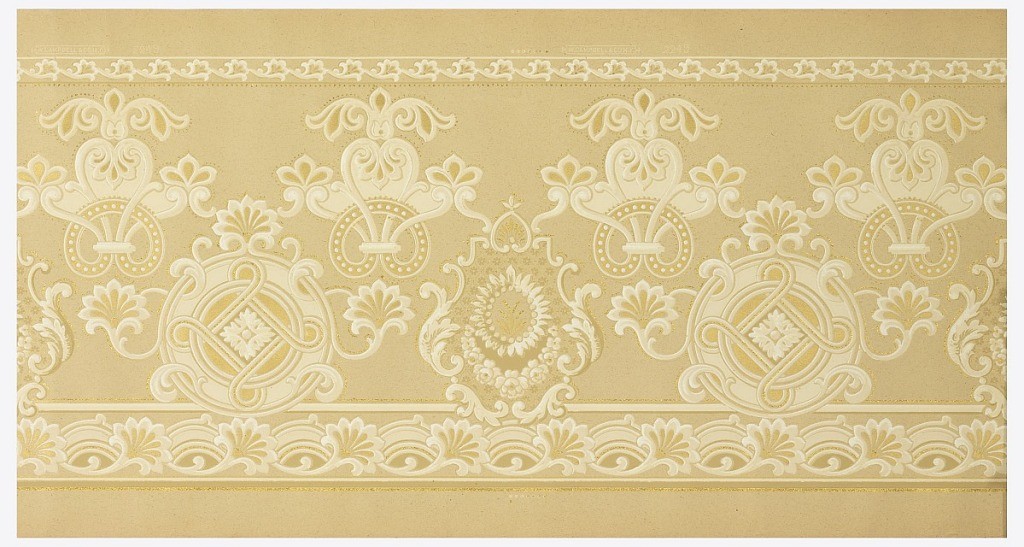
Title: Frieze
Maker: W. Campbell & Co.
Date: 1875–1906
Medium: Machine-printed on oatmeal paper, mica flakes
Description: Flitter frieze, with circular floral medallions alternating with Rococo-revival medallions. Printed in white,metallic gold, and gold mica flakes on tan ground.